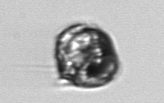
Label: Proterythropsis